Interaction volume radius: 5 \u00c5
Interaction volume height: 15 \u00c5
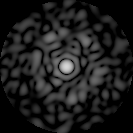
Disorder parameter: 0.855